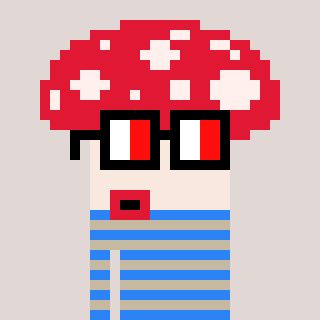
a pixel art character with square glasses with black frames and red eyes, a mushroom-shaped head and a bege-colored body on a warm background